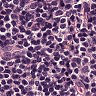
Metastatic tissue present: no